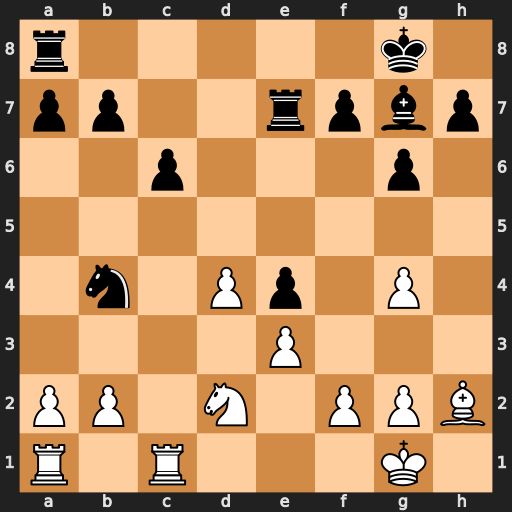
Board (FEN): r5k1/pp2rpbp/2p3p1/8/1n1Pp1P1/4P3/PP1N1PPB/R1R3K1
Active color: w
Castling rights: -
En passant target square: -
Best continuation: Bd6 Nd5 Bxe7